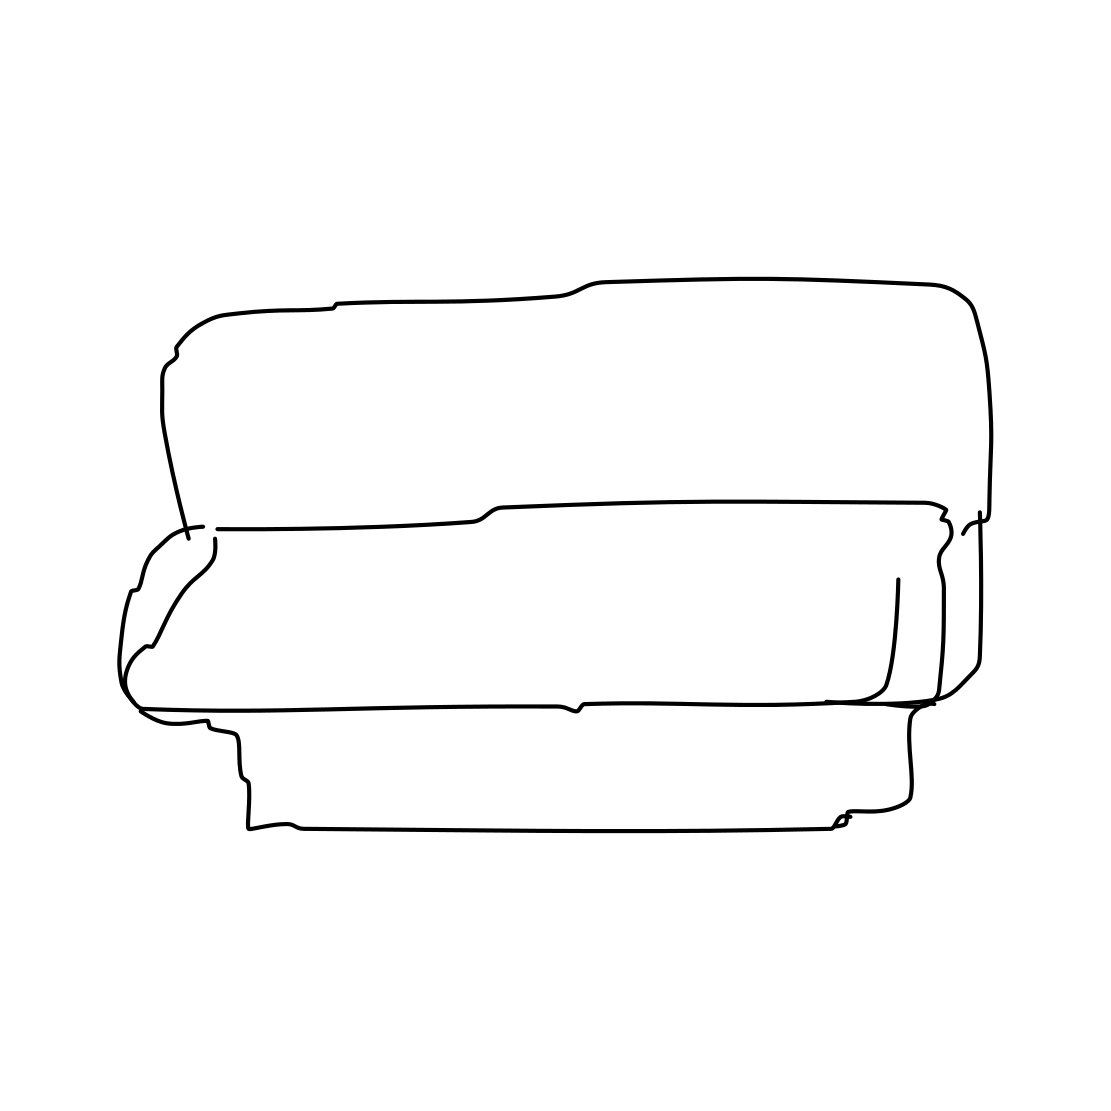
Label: couch